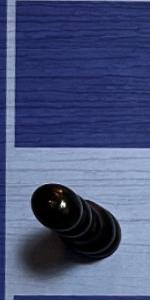
Label: Pawn_Black